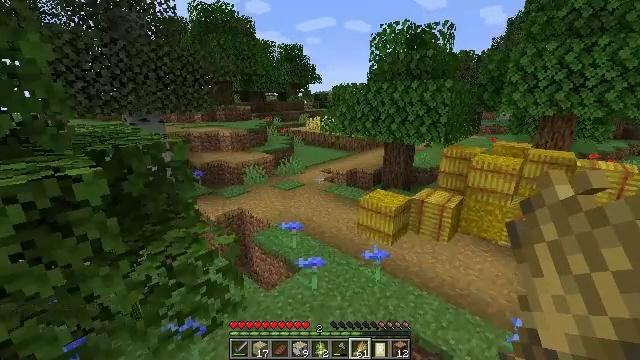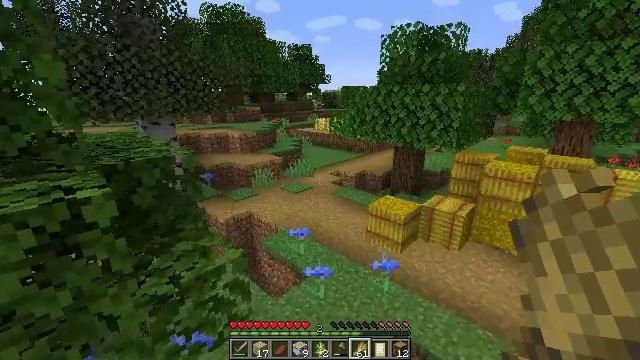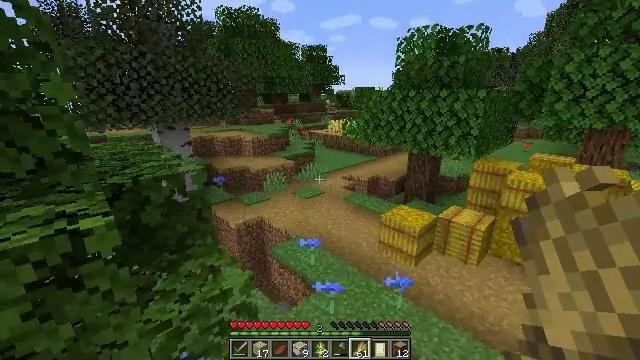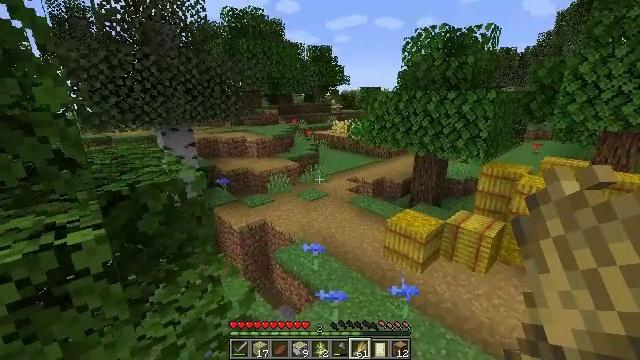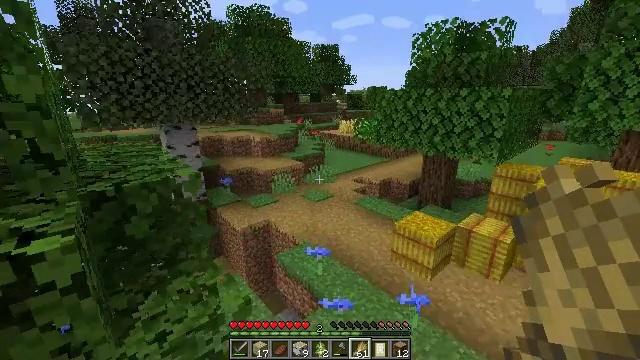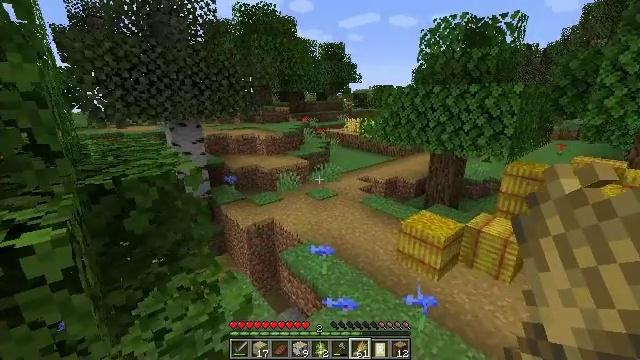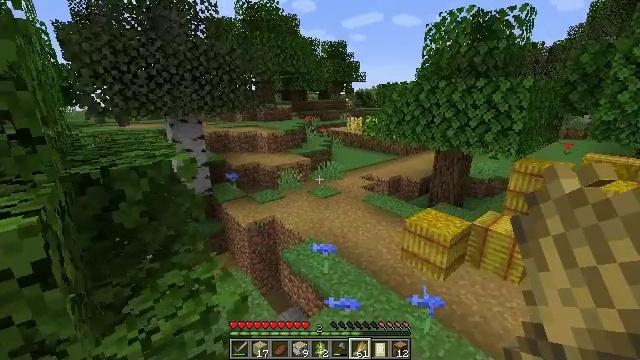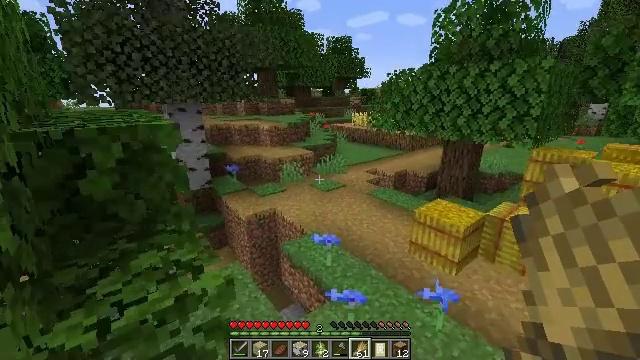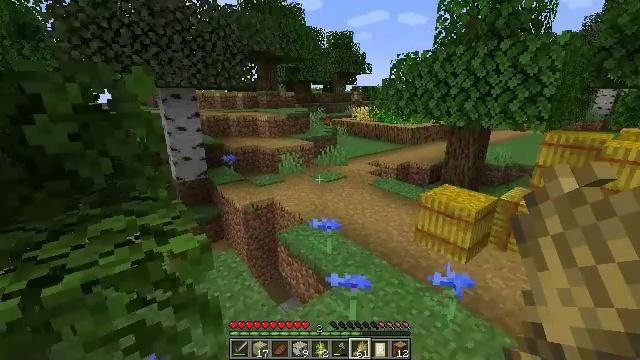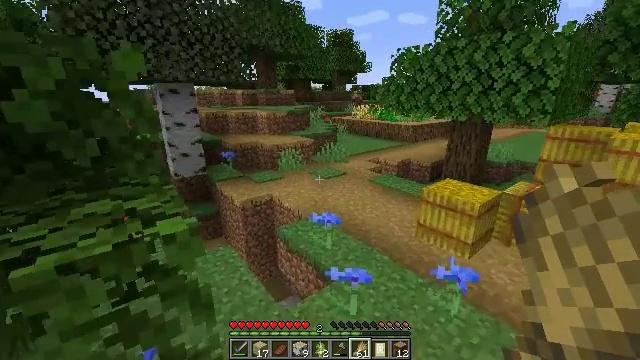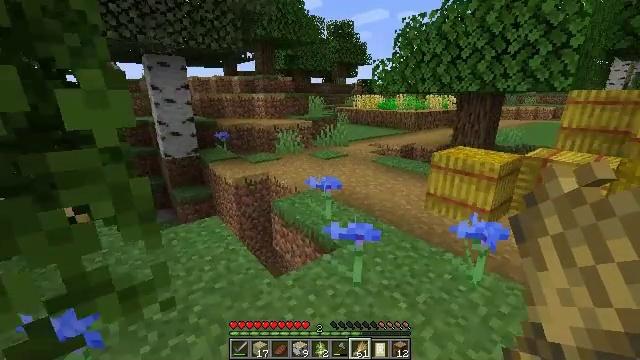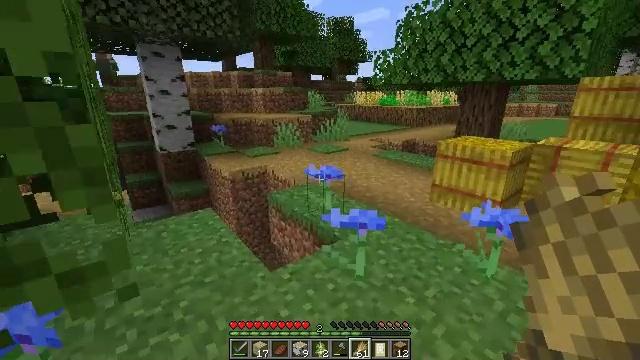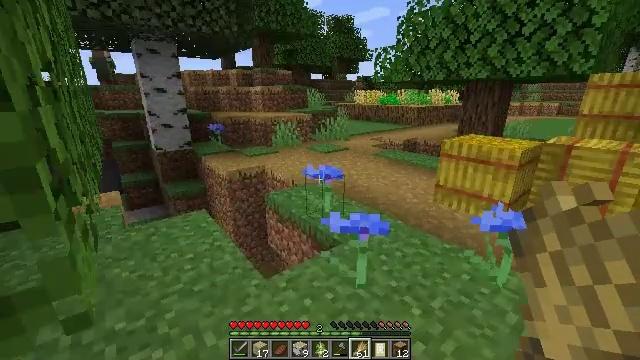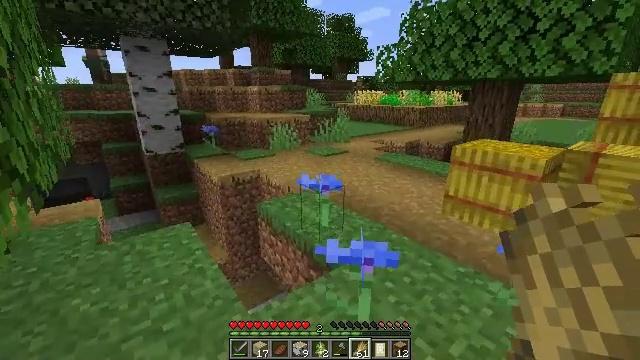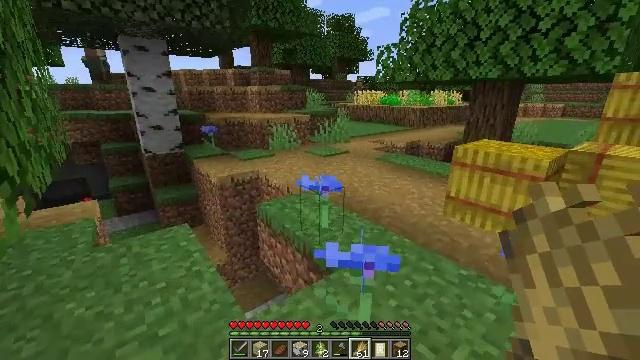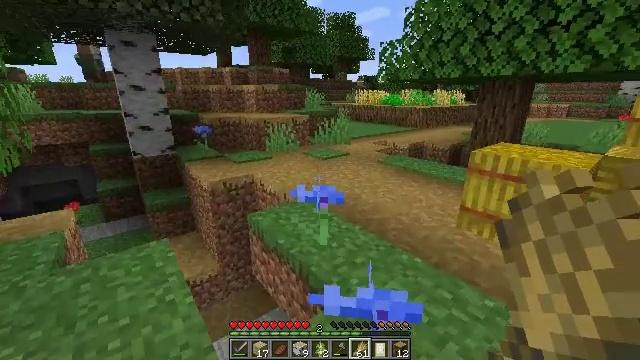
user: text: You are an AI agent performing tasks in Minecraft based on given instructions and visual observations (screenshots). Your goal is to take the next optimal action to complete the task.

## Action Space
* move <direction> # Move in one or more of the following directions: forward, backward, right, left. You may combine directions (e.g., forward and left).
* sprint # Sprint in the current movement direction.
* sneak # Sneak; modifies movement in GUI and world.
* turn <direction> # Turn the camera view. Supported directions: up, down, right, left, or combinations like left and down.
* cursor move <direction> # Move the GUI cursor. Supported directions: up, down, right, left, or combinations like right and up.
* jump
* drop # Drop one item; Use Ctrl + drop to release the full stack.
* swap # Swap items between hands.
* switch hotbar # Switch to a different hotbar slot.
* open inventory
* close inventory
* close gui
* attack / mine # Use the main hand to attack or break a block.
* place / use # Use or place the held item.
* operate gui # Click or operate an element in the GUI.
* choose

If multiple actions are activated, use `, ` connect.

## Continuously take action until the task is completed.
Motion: motion action
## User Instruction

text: Gather beetroots by breaking the plants.
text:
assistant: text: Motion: move forward, turn left, jump
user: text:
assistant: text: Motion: move forward, turn left
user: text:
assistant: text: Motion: move forward, turn left
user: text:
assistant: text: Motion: move forward, turn left
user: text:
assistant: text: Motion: move forward, turn left
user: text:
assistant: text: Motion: move forward
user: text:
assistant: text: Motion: move forward
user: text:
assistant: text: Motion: move forward
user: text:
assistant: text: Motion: move forward
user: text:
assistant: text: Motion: move forward
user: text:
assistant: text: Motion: move forward
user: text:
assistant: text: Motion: move forward
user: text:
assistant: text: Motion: move forward
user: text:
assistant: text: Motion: move forward
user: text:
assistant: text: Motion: move forward
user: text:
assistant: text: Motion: move forward
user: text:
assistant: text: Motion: move forward
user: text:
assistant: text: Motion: move forward
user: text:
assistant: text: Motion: move forward
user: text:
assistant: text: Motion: move forward
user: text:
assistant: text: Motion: move forward, turn right
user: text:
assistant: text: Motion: move forward, turn right
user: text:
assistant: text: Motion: move forward, turn right, jump
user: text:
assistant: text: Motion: move forward, turn right, jump
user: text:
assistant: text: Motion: move forward, jump
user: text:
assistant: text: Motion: move forward, jump
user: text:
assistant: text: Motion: move forward, jump
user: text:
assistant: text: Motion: move forward
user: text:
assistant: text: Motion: move forward
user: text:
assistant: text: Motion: move forward